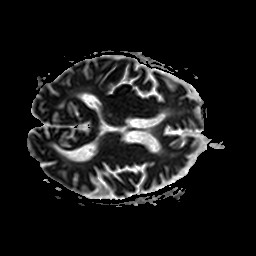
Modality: ADC
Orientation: axial
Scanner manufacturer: philips
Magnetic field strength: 1.5 T
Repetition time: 4.8 s
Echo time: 0.07764 s